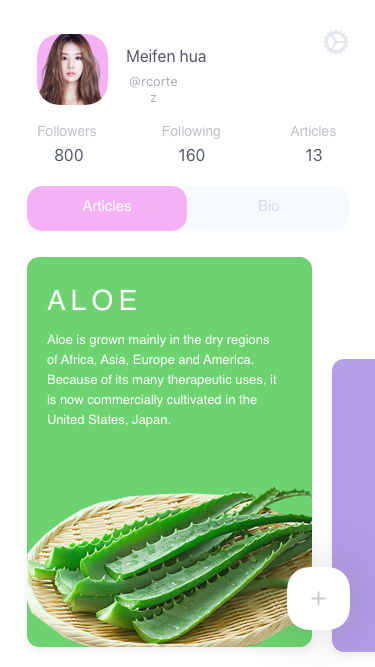
Text in this UI design:
Meifen hua
@rcortez
Followers
800
Following
160
Articles
13
Articles
Bio
Aloe is grown mainly in the dry regions of Africa, Asia, Europe and America. Because of its many therapeutic uses, it is now commercially cultivated in the United States, Japan.
ALOE